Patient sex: M
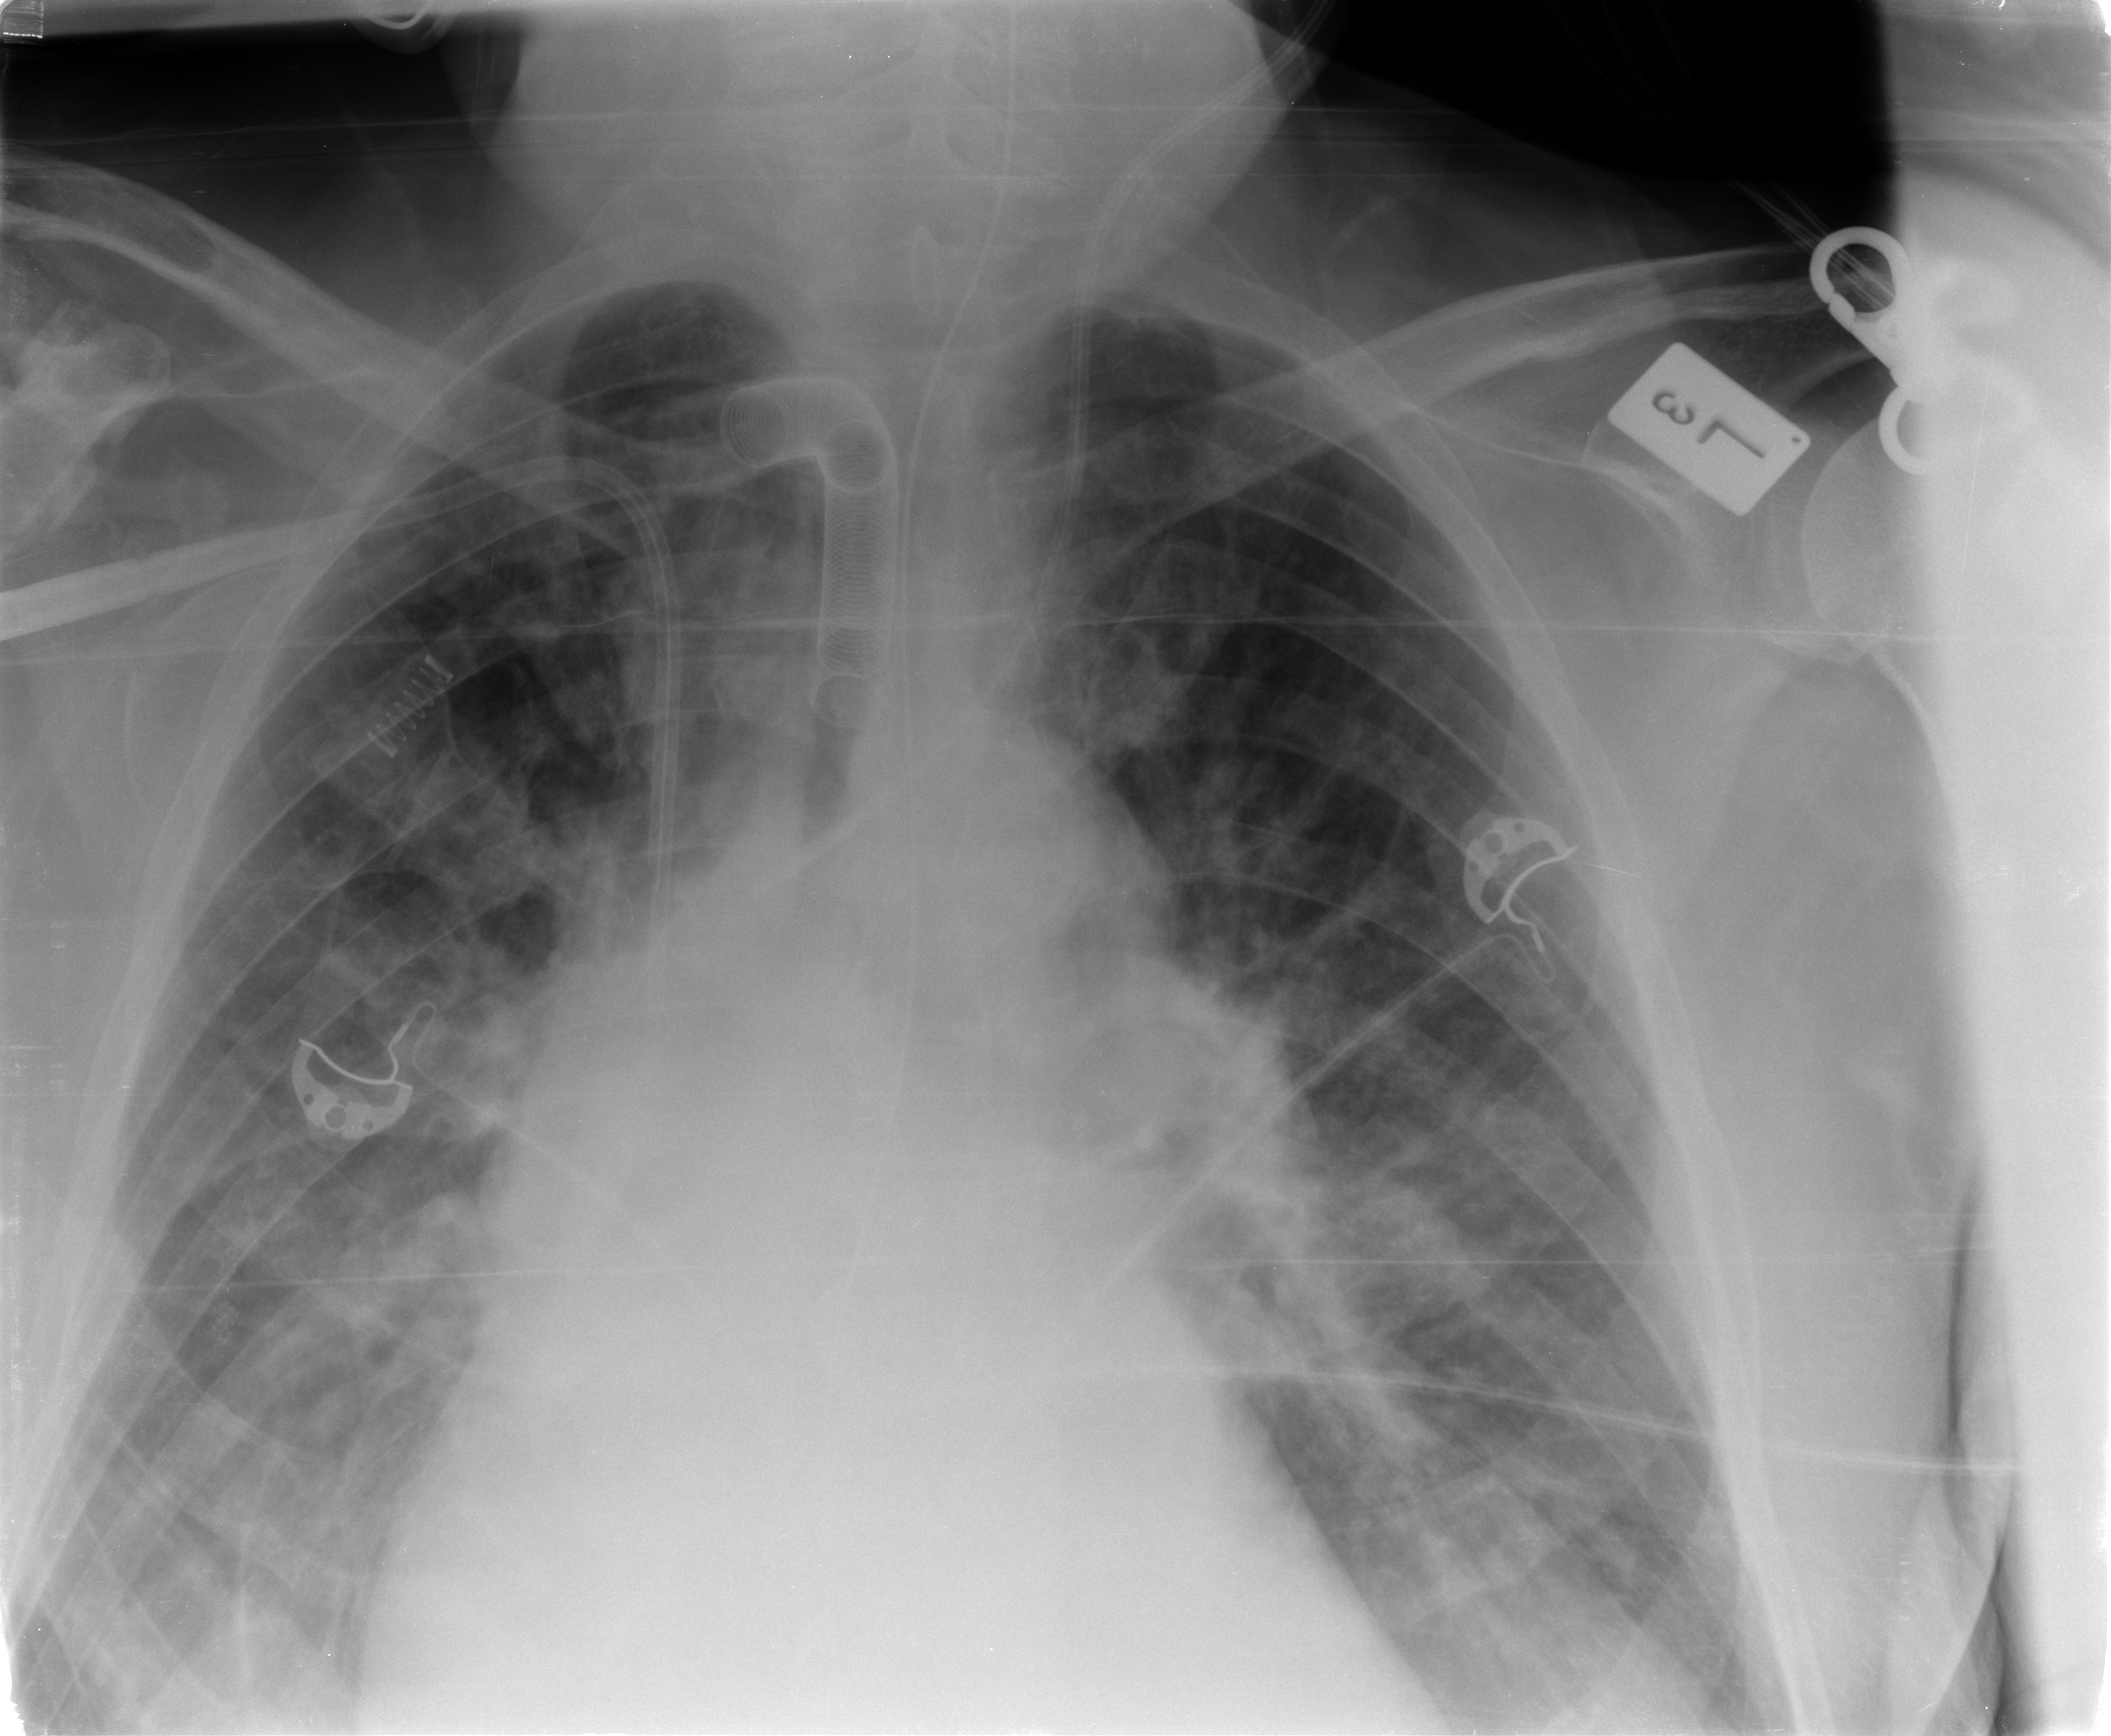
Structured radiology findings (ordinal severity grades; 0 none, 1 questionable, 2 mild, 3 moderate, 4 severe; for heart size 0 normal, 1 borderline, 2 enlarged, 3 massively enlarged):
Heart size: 2
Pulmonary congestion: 3
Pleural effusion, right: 0
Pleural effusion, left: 0
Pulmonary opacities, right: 3
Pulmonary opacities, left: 3
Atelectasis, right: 3
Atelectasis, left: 3